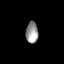
Tissue: prostate
Cell type: Myeloid cells
Senescence score: 0.352
Nuclear area (px): 263
Mean DAPI intensity: 148.677